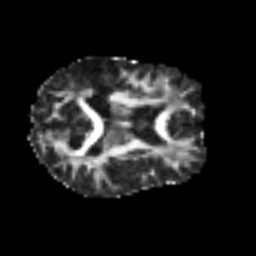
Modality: FA
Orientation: axial
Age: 68
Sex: female
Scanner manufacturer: siemens
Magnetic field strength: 3 T
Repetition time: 6.1 s
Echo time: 0.101 s